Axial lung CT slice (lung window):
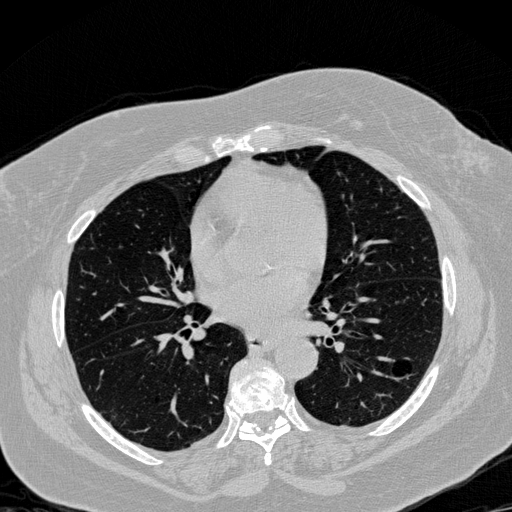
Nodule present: yes
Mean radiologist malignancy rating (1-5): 2.5